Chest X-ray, AP view. Patient: 53 years old, sex M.
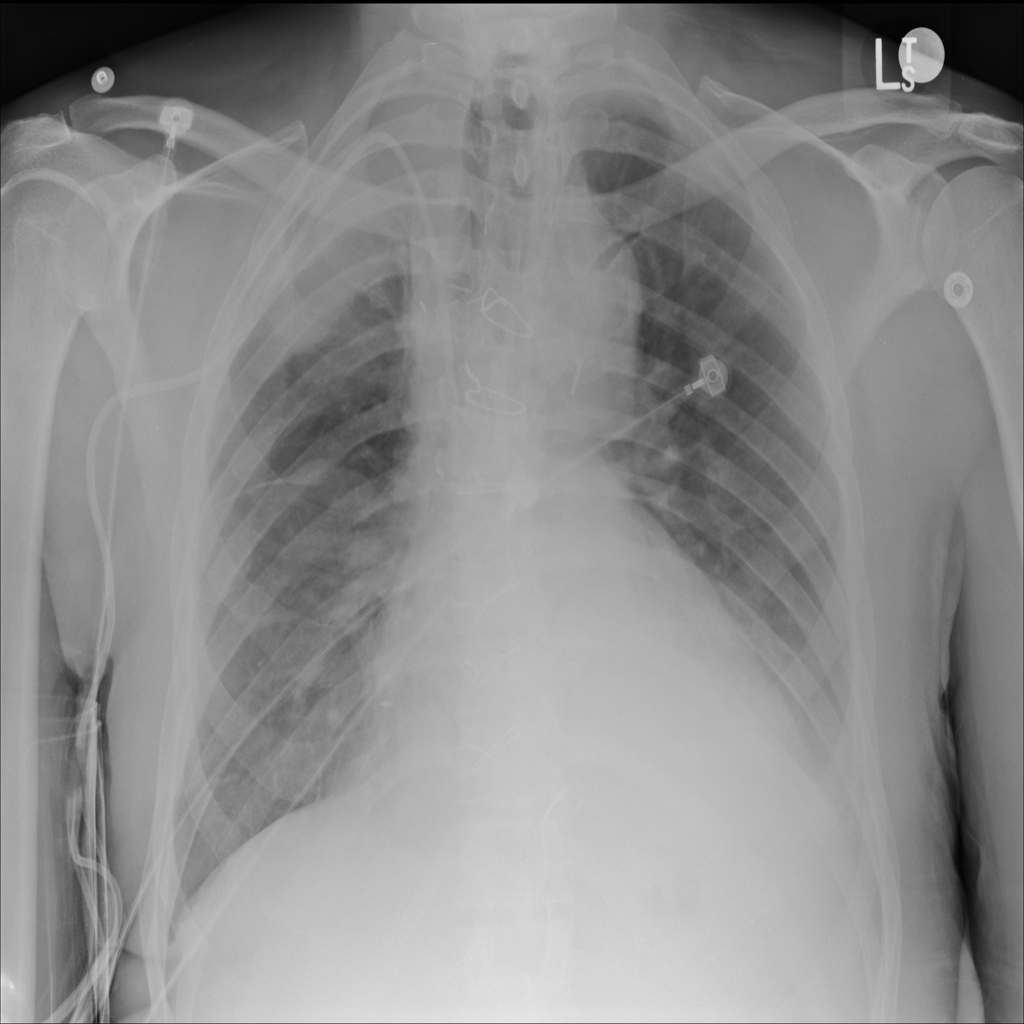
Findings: No Finding